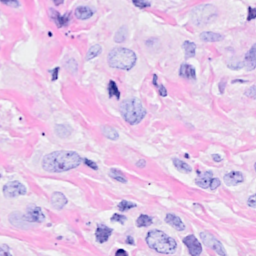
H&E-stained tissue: Breast